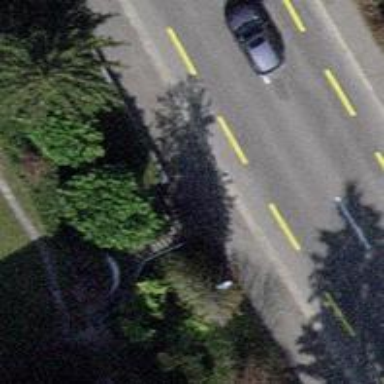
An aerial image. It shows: Asphalt sidewalk.